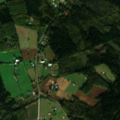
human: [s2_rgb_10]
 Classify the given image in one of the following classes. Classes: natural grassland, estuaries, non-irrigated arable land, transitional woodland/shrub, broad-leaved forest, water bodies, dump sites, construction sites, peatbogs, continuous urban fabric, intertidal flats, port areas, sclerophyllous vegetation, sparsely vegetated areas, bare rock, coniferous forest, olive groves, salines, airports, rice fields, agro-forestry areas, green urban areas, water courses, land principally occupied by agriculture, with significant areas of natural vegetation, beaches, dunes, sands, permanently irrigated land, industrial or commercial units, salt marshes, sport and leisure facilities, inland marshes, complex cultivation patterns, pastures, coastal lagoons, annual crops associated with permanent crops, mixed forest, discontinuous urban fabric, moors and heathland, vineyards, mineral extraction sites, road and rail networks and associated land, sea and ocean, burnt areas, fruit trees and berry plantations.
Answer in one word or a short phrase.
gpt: land principally occupied by agriculture, with significant areas of natural vegetation, mixed forest